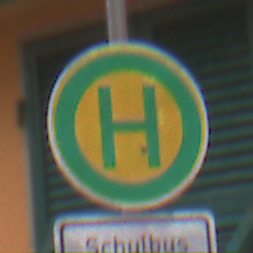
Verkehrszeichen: Haltestelle
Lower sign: ZeitangabenMitBeschraenkungAufWochentage5
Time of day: Midday
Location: Outdoor (Urban)
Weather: Overcast
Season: NotSpecified
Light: Natural